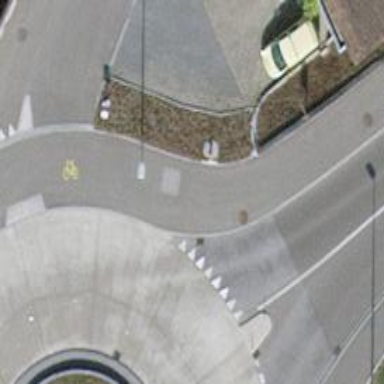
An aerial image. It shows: Cycleway.